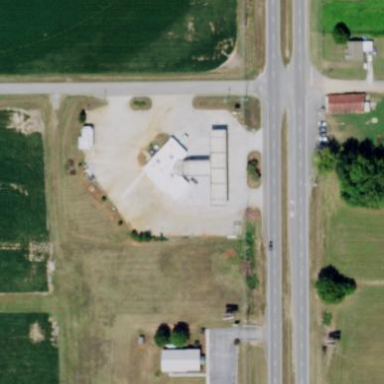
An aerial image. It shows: Fuel station.